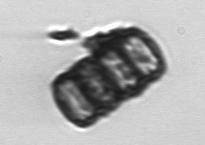
Label: Paralia_sulcata